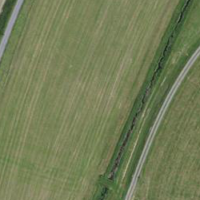
EUNIS habitat code: 52
Species observed at this site:
Actitis hypoleucos
Alcedo atthis
Milvus milvus
Garrulus glandarius
Buteo buteo
Falco tinnunculus
Motacilla alba